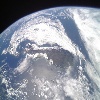
Label: cloud